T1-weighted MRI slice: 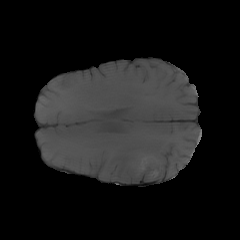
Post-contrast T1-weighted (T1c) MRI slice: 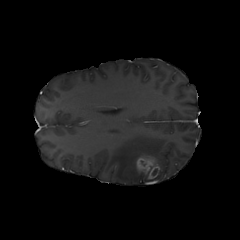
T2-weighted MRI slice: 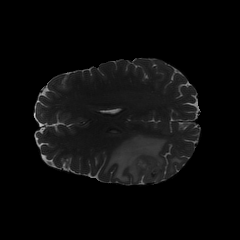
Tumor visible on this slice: yes